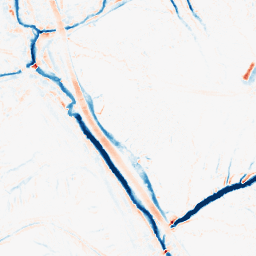
Category: morphological
Decomposition family: tophat_combined
Decomposition parameters: size: 5
Upsampling method: cubic_mitchell
Upsampling parameters: scale: 4
Upsampling scale: 4